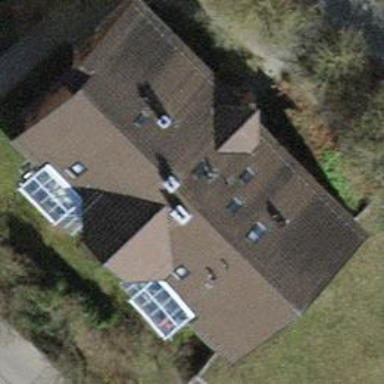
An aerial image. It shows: Building with tile roof.